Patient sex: M
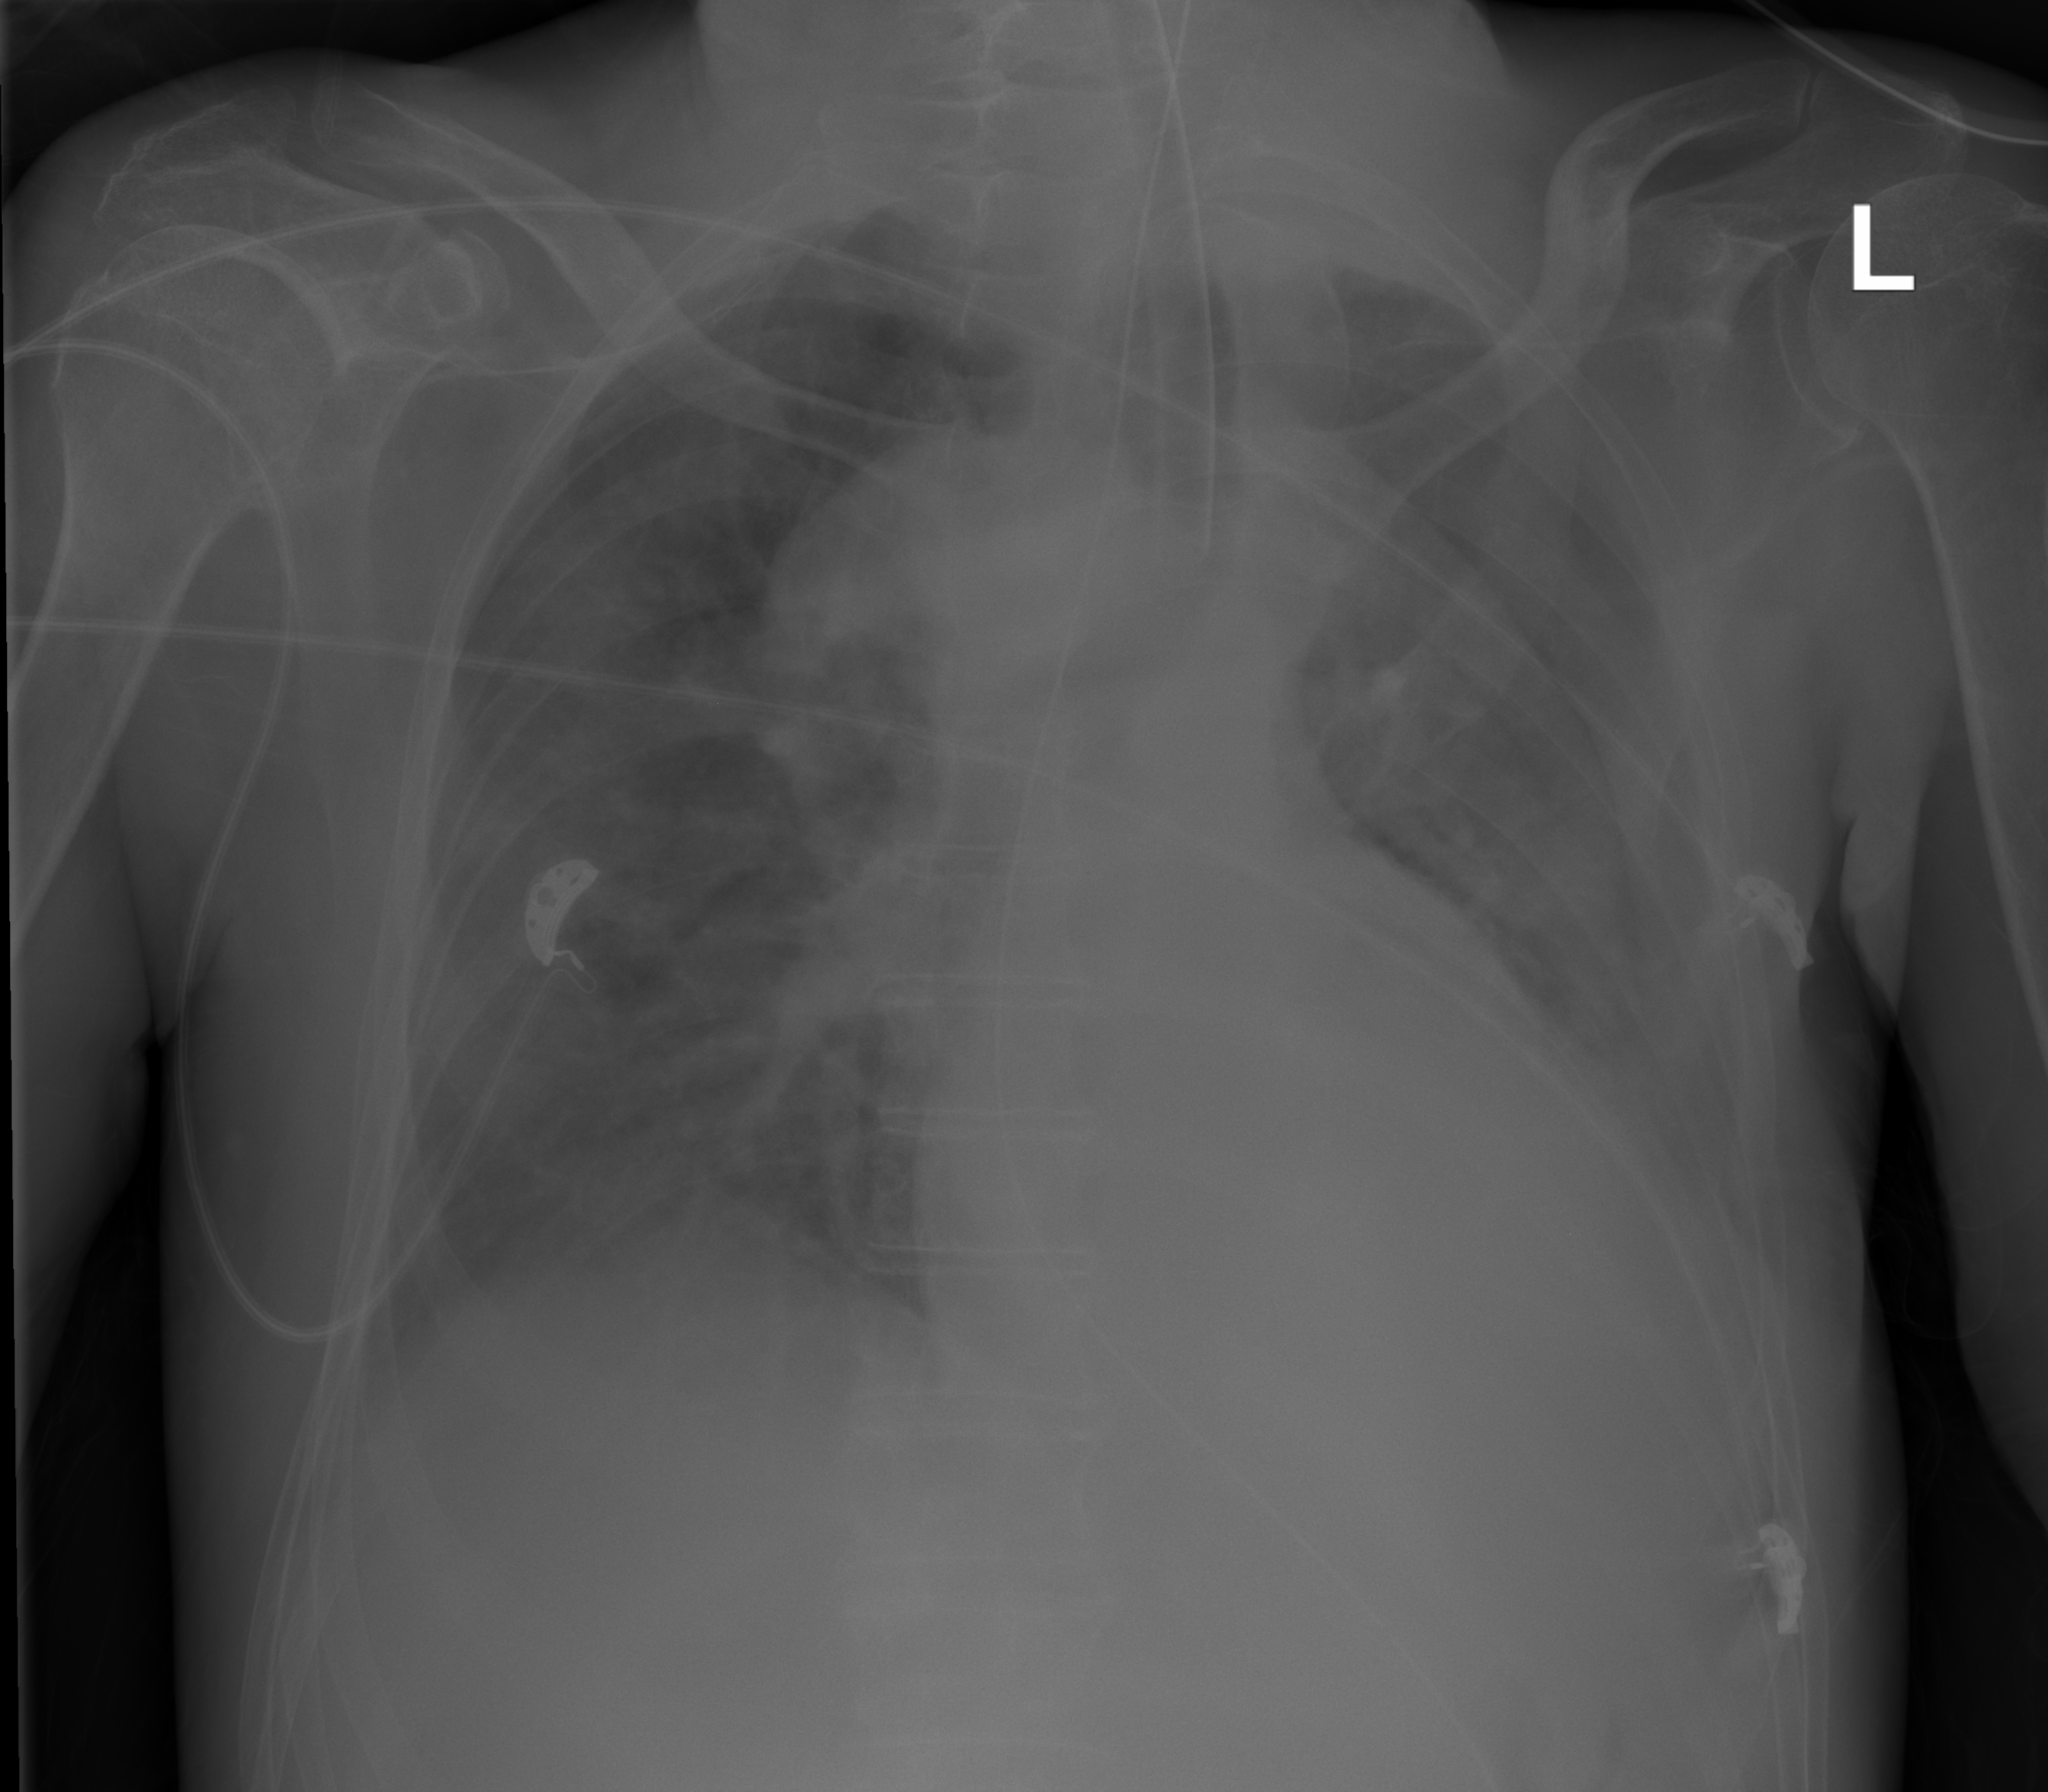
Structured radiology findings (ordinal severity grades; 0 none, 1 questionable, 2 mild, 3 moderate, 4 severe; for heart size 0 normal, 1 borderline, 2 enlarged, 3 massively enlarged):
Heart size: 1
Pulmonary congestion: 0
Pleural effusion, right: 2
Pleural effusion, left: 2
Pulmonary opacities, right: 0
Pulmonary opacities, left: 1
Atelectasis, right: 2
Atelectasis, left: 2